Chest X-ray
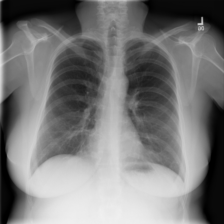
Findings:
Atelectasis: negative
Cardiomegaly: negative
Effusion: negative
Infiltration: negative
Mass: negative
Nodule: negative
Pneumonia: negative
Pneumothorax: negative
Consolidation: negative
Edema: negative
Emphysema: negative
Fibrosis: negative
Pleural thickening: negative
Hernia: negative